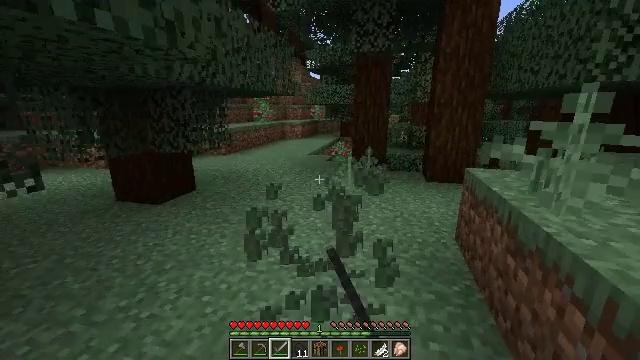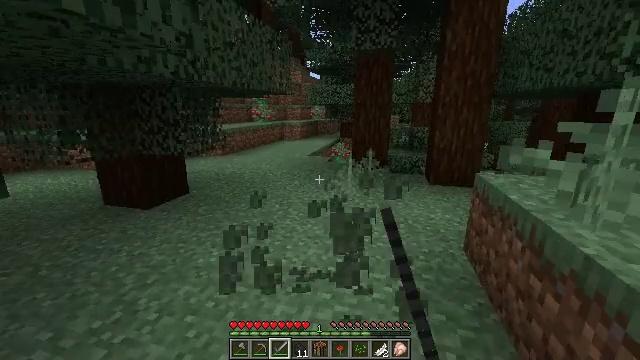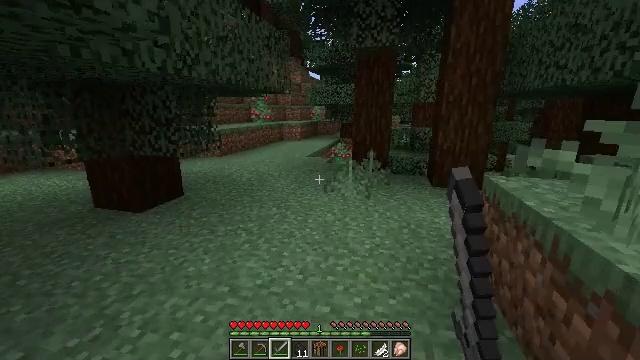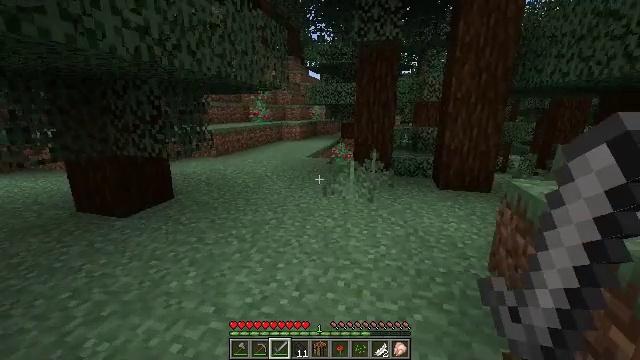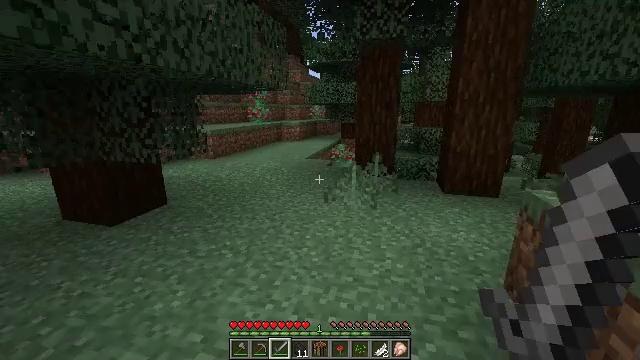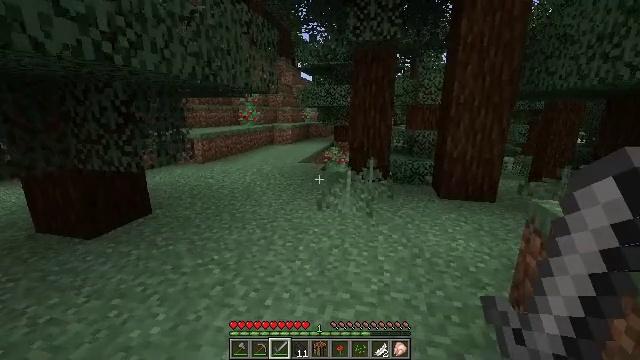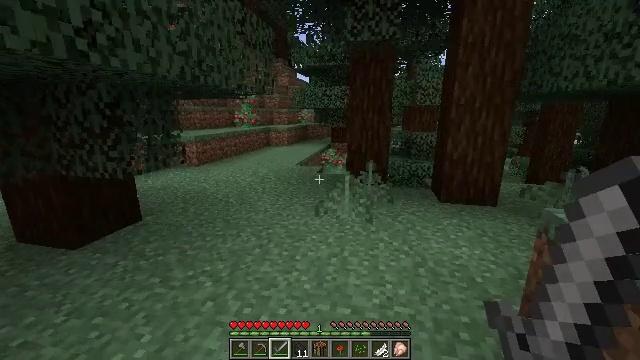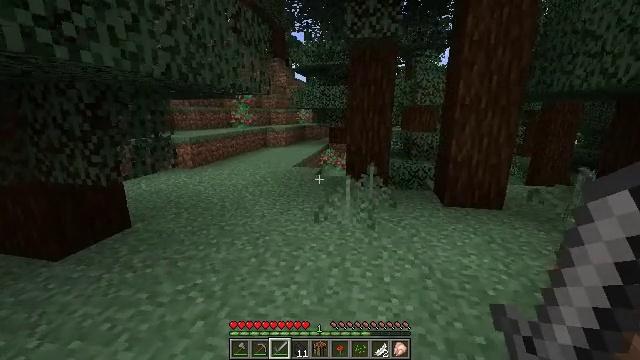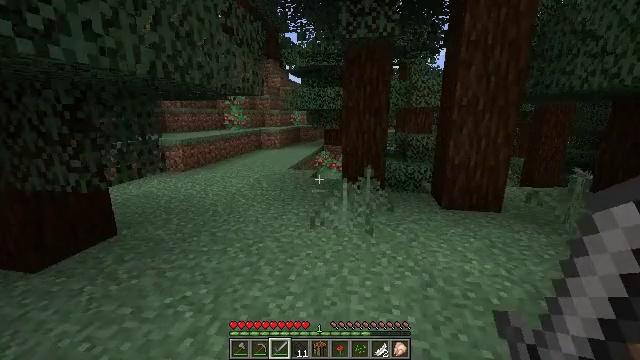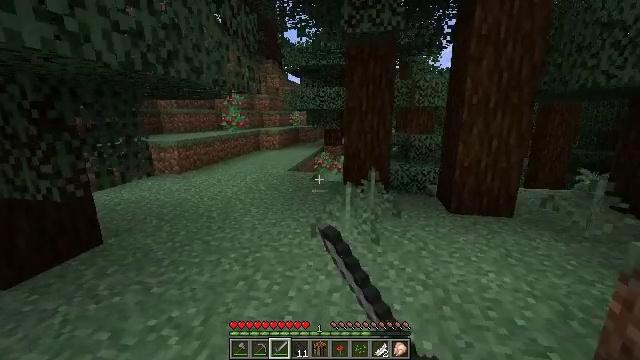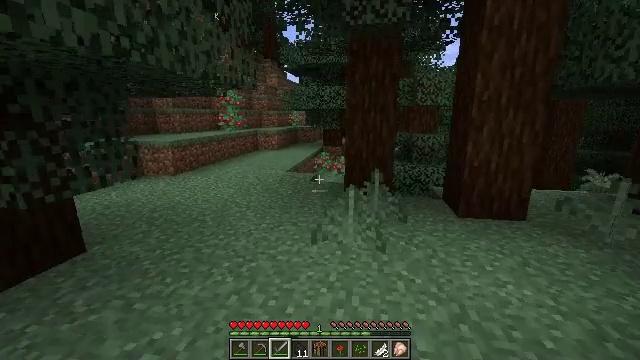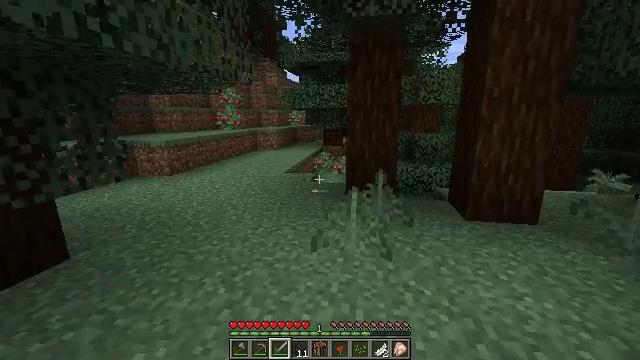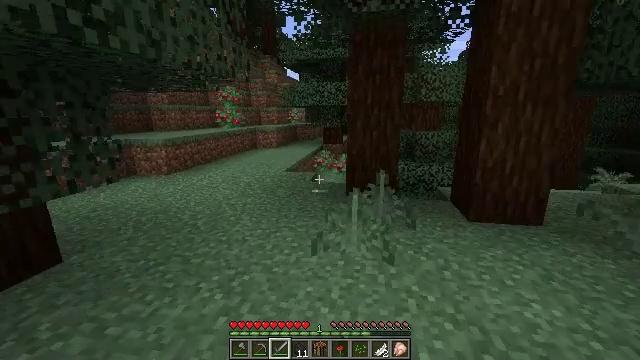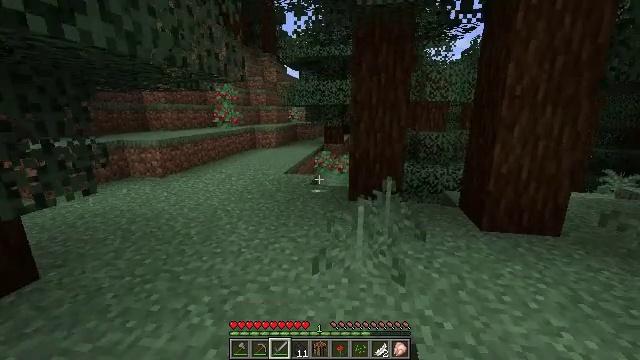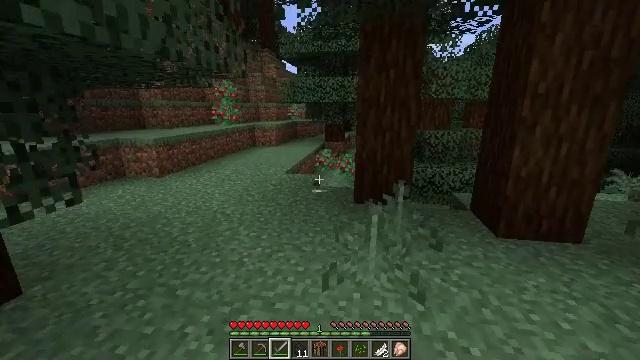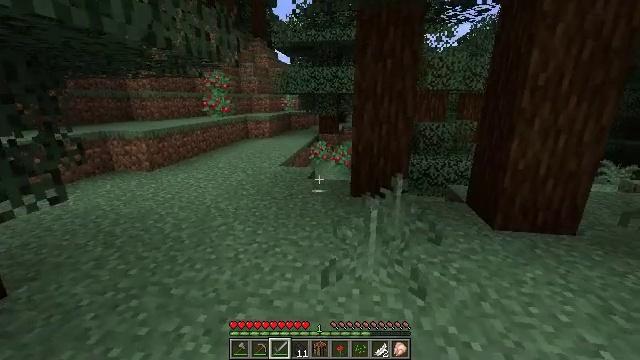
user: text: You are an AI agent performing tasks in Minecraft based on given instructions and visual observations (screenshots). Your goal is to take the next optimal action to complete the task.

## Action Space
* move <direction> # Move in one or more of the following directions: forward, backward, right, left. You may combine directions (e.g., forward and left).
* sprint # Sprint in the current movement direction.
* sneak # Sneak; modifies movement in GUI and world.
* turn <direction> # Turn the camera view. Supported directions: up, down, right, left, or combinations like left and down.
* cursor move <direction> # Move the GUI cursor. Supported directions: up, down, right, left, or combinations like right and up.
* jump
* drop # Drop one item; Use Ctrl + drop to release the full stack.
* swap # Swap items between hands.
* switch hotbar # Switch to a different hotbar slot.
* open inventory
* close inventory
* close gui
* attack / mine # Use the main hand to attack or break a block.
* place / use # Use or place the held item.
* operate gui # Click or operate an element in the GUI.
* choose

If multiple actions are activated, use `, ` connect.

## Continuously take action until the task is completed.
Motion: motion action
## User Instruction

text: Harvest sweet berries by mining the bush.
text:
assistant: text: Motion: move forward
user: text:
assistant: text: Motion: move forward
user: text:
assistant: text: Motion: move forward
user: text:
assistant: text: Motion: move forward
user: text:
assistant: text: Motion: move forward, turn right
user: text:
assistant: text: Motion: move forward
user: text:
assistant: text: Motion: move forward
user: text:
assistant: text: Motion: move forward, turn right, attack / mine
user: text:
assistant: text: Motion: move forward, attack / mine
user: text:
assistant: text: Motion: move forward, attack / mine
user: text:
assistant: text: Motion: move forward, attack / mine
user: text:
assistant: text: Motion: move forward
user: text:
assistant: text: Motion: move forward and move left
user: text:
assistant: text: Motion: move forward and move left
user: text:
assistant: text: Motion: move forward and move left, turn right and down
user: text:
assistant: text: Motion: move forward and move left, turn right and down
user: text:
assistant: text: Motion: move forward and move left, turn right and down
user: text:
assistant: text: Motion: move forward and move left
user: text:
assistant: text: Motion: move forward
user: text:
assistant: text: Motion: move forward
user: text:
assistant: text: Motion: move forward
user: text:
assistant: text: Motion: move forward
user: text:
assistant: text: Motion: move forward
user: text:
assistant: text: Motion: move forward
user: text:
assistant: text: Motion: move forward
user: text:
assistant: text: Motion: move forward
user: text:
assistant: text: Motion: move forward
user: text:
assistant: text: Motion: move forward
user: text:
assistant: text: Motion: move forward
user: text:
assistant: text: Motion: move forward